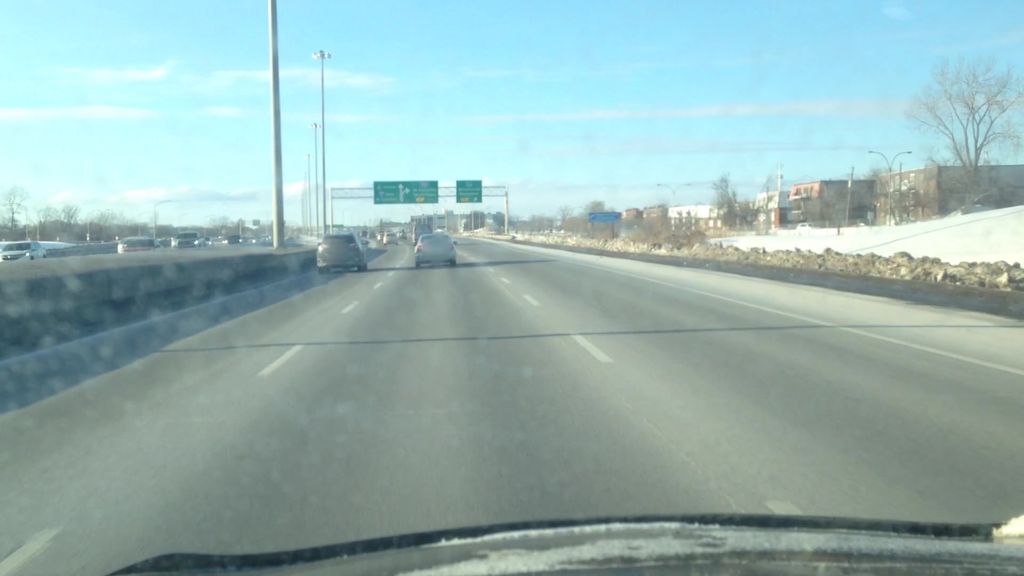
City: montreal